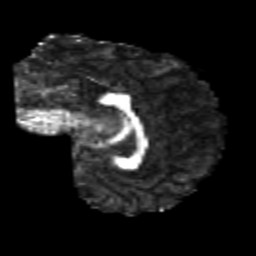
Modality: FA
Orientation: sagittal
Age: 25
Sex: female
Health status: healthy
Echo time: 0.074 s